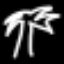
Label: palm tree